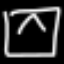
Label: square